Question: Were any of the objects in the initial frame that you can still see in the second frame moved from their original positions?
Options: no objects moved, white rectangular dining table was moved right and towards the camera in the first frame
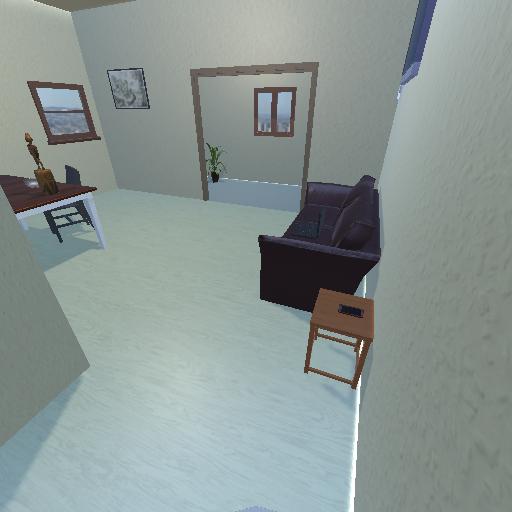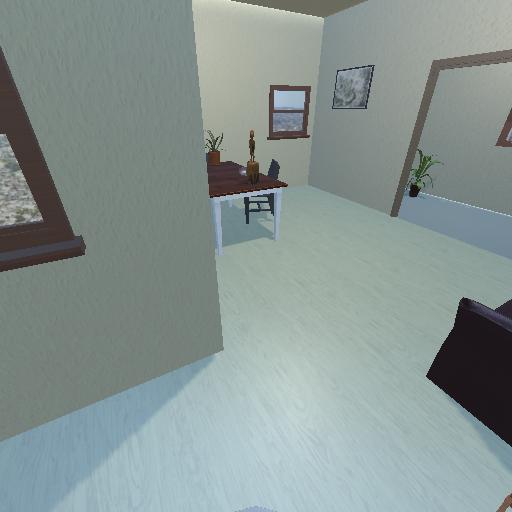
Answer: no objects moved